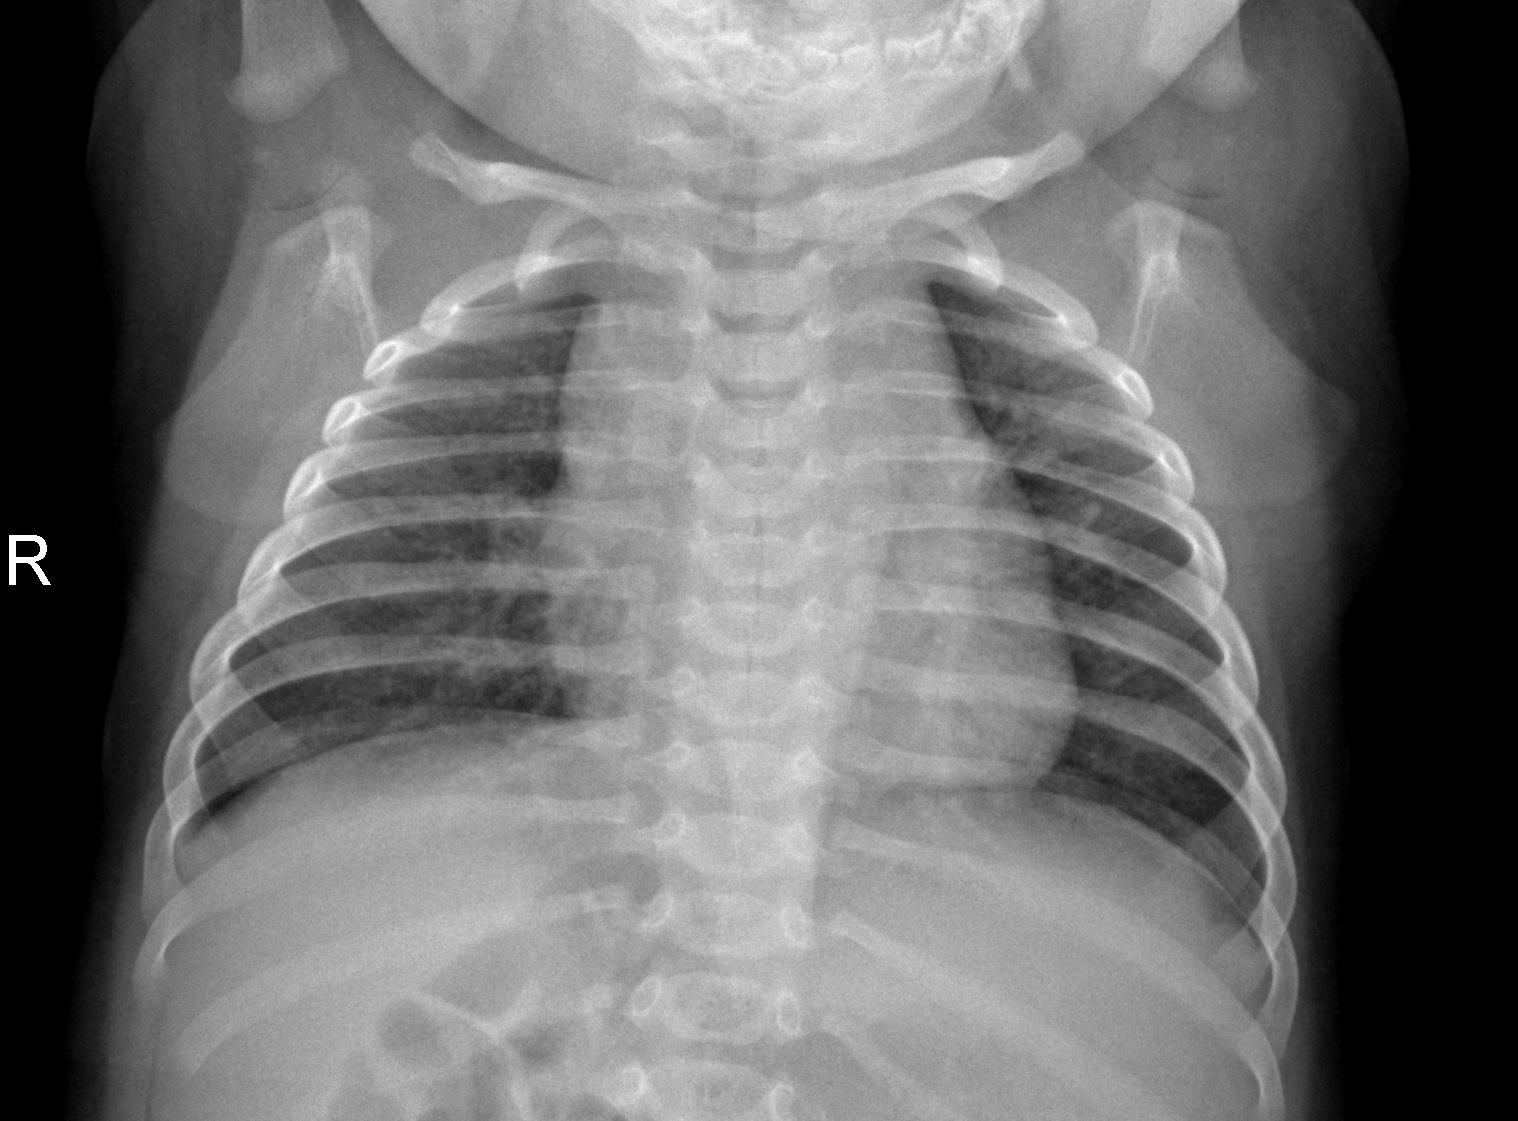
Diagnosis: NORMAL